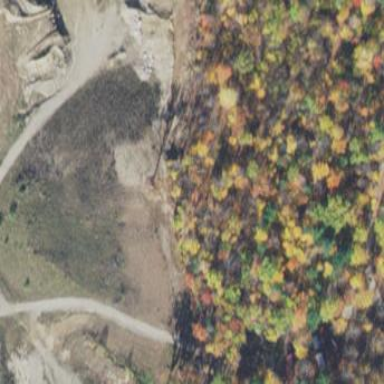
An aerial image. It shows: Quarry used for extracting aggregate resources.